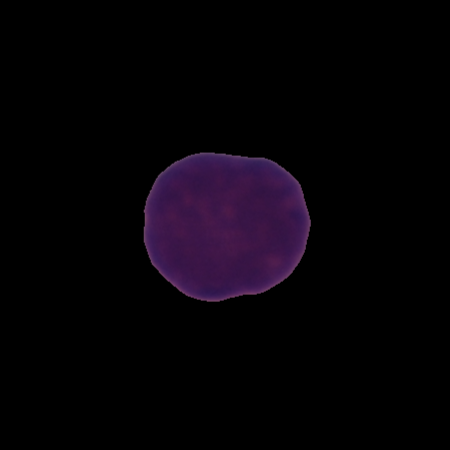
Label: healthy